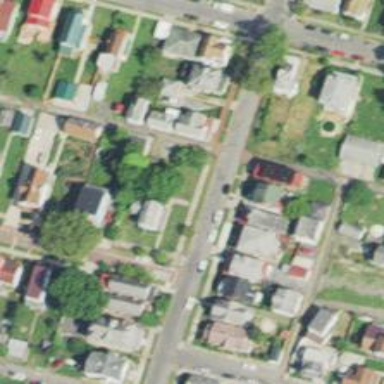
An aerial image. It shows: Alley classified as service road.